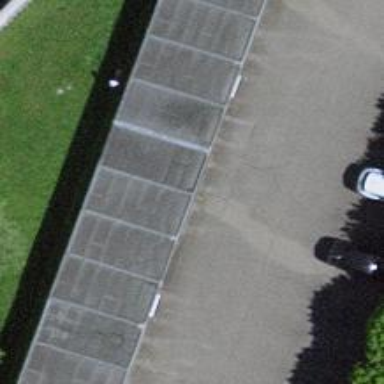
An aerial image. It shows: Group of garages.